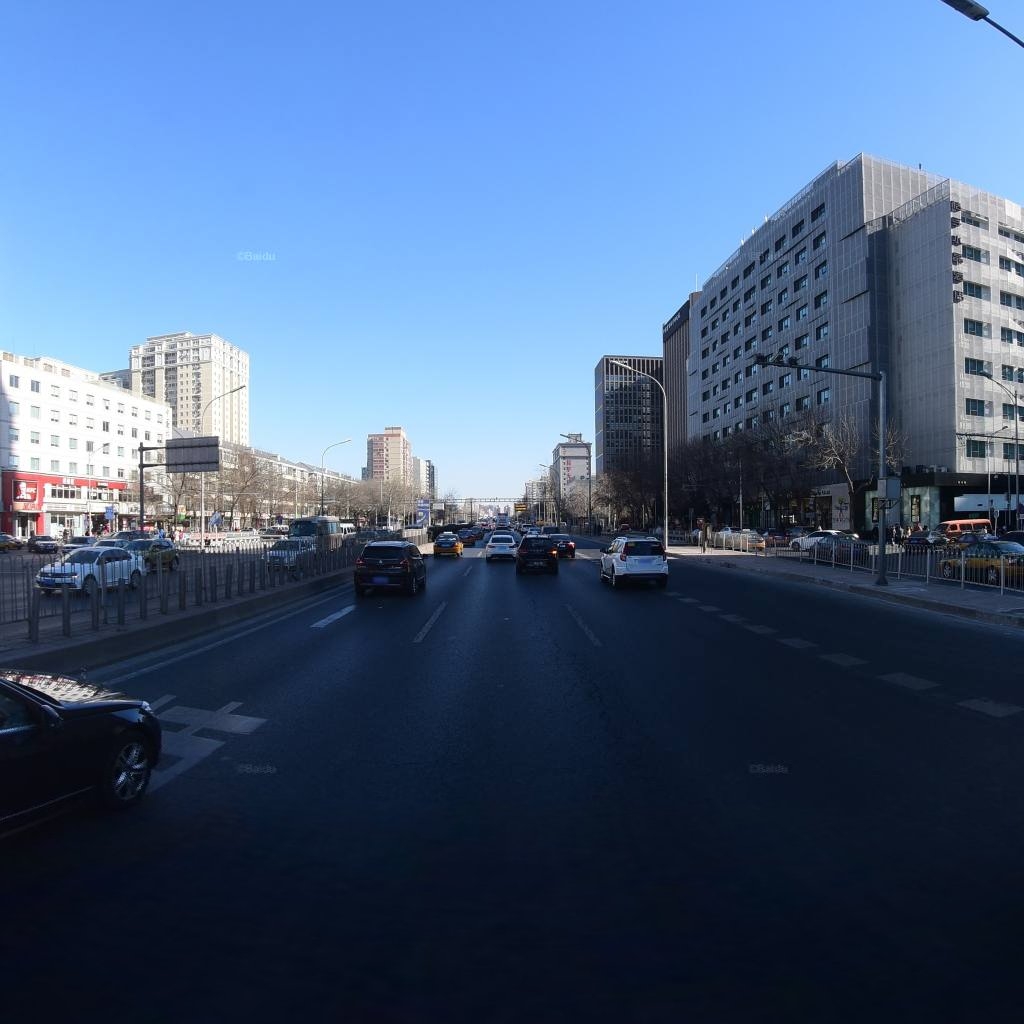
Region: Dongcheng
Road damage annotations: alligator crack